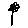
Label: flower